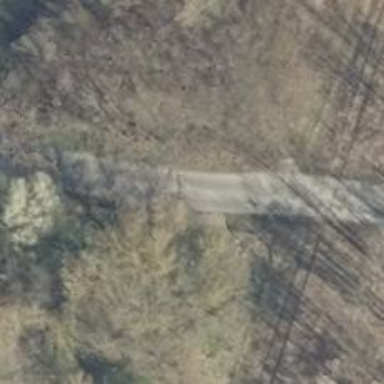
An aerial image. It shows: Unclassified road with asphalt surface.